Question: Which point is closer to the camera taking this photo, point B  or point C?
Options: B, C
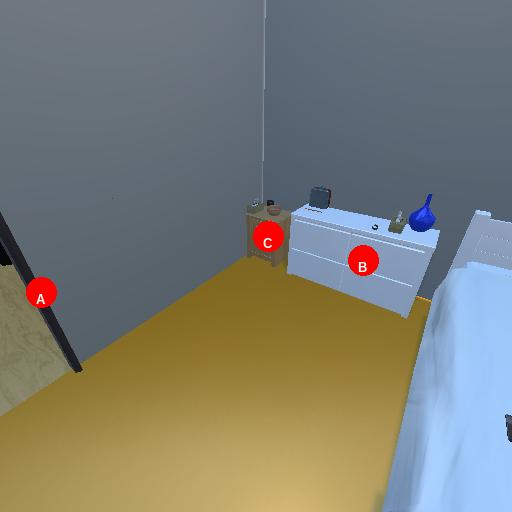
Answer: B